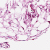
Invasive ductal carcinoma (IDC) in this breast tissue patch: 0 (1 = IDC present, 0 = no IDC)